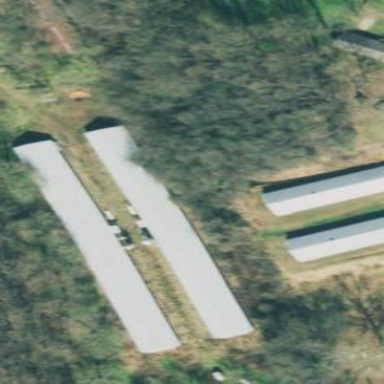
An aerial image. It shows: Poultry house.